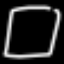
Label: square